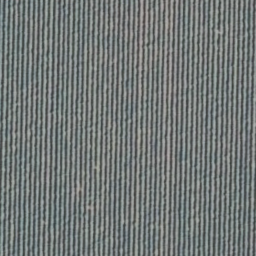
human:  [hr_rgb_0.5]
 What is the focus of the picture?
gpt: farmland